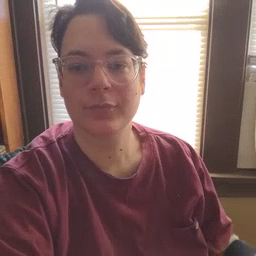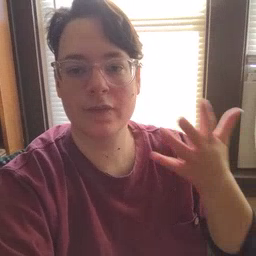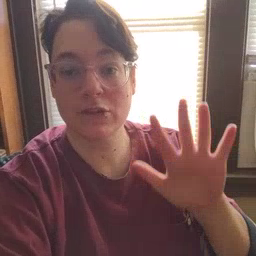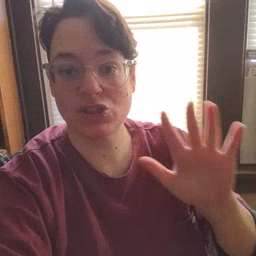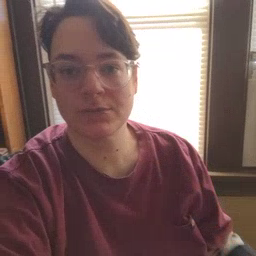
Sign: finish